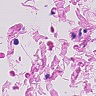
Metastatic tissue present: no